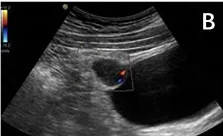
(B) CDFI showed dot linear blood flow signals at the edge of the mass.
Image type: radiology (ultrasound)